Interaction volume radius: 5 \u00c5
Interaction volume height: 25 \u00c5
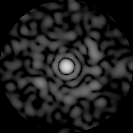
Disorder parameter: 0.8218